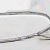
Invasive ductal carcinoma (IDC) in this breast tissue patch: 0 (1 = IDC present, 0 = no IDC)